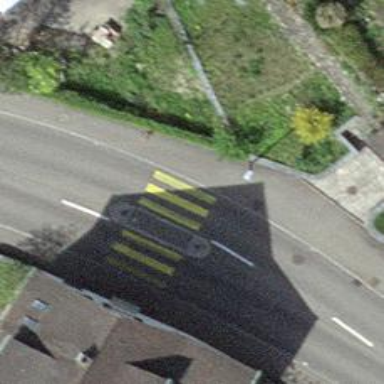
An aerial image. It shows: Uncontrolled zebra crossing on the road.